Question: Hi I have two numpy arrays (in this case representing depth and percentage depth dose data) as follows:
'''
depth = np.array([ 0. , 0.1, 0.2, 0.3, 0.4, 0.5, 0.6, 0.7, 0.8, 0.9, 1. ,
1.1, 1.2, 1.3, 1.4, 1.5, 1.6, 1.7, 1.8, 1.9, 2. , 2.2,
2.4, 2.6, 2.8, 3. , 3.5, 4. , 4.5, 5. , 5.5])
pdd = np.array([ 80.40649399, 80.35692155, 81.94323956, 83.78981286,
85.58681373, 87.47056637, 89.39149833, 91.33721651,
93.35729334, 95.25343909, 97.<PHONE>, 98.53761309,
99.56624117, 100. , 99.62820672, 98.47564754,
96.33163961, 93.<PHONE>, 89.<PHONE> , 83.82699219,
77.75436857, 63.<PHONE>, 46.62287768, 29.<PHONE> ,
16.<PHONE>, 6.92774817, 0.69401413, 0.58247614,
0.55768992, 0.53290371, <PHONE> ])
'''
which when plotted give the following curve:

I need to find the depth at which the pdd falls to a given value (initially 50%). I have tried slicing the arrays at the point where the pdd reaches 100% as I'm only interested in the points after this.
Unfortunately 'np.interp' only appears to work where both x and y values are incresing.
Could anyone suggest where I should go next?
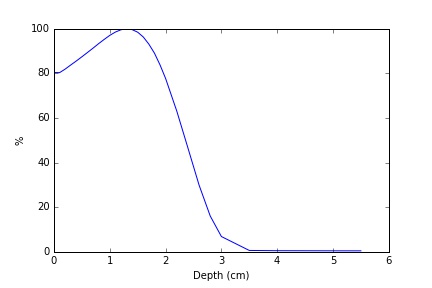
Answer: If I understand you correctly, you want to interpolate the function 'depth = f(pdd)' at 'pdd = 50.0'. For the purposes of the interpolation, it might help for you to think of 'pdd' as corresponding to your "x" values, and 'depth' as corresponding to your "y" values.
You can use <URL>, then use 'np.interp' as usual:
'''
# 'idx' is an an array of integer indices that sorts 'pdd' in ascending order
idx = np.argsort(pdd)
depth_itp = np.interp([50.0], pdd[idx], depth[idx])
plt.plot(depth, pdd)
plt.plot(depth_itp, 50, 'xr', ms=20, mew=2)
'''
<URL>